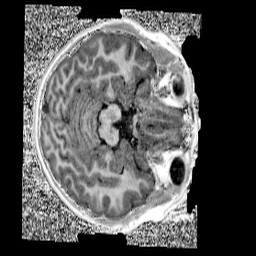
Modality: UNIT1
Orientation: axial
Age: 10
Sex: female
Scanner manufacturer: siemens
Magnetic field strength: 3 T
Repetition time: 4 s
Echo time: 0.00299 s